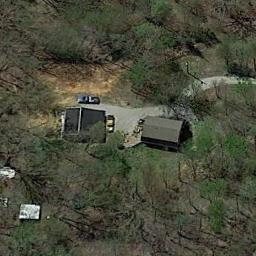
Label: residential